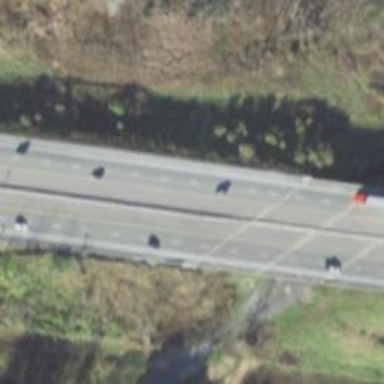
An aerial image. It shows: Motorway.